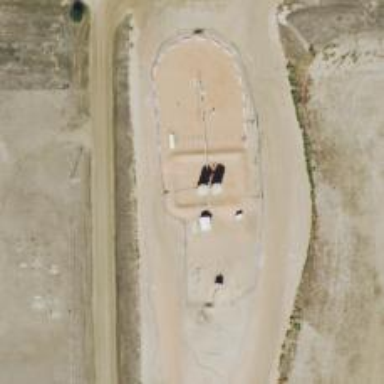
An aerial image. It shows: Storage tank that is man-made.